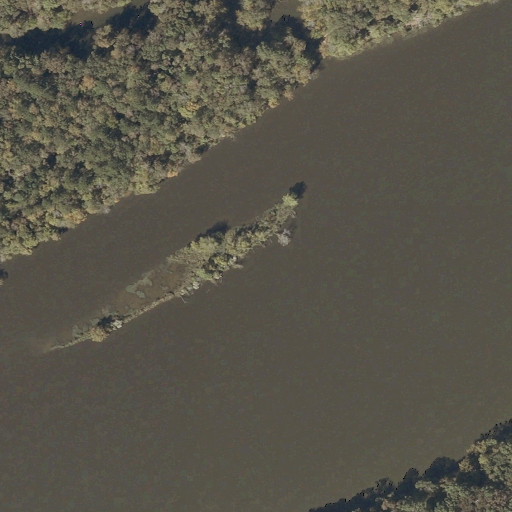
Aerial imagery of island in Alabama named Smith Island containing open water, deciduous forest, woody wetlands, grassland, and evergreen forest